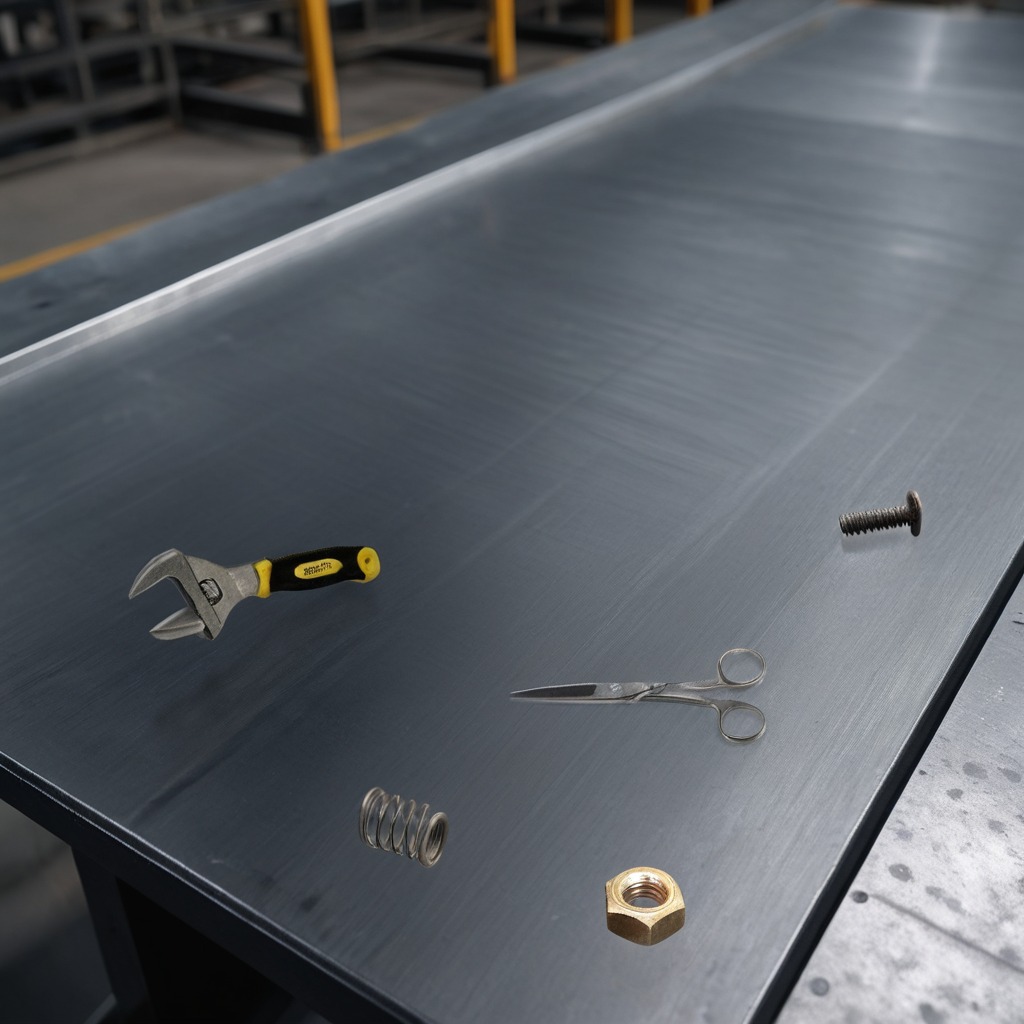
A metal machine screw, a coiled metal spring, a metal nut, a pair of scissors, and a wrench are lying on the cold steel table in a mining workshop.